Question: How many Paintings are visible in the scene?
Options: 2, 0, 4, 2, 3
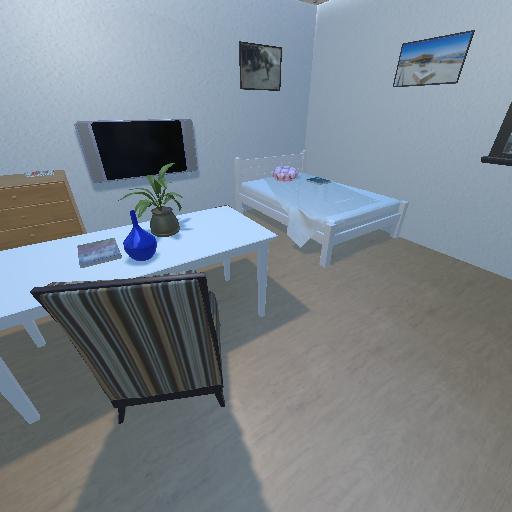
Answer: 2